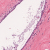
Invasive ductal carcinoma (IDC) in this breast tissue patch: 0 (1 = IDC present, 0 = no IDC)